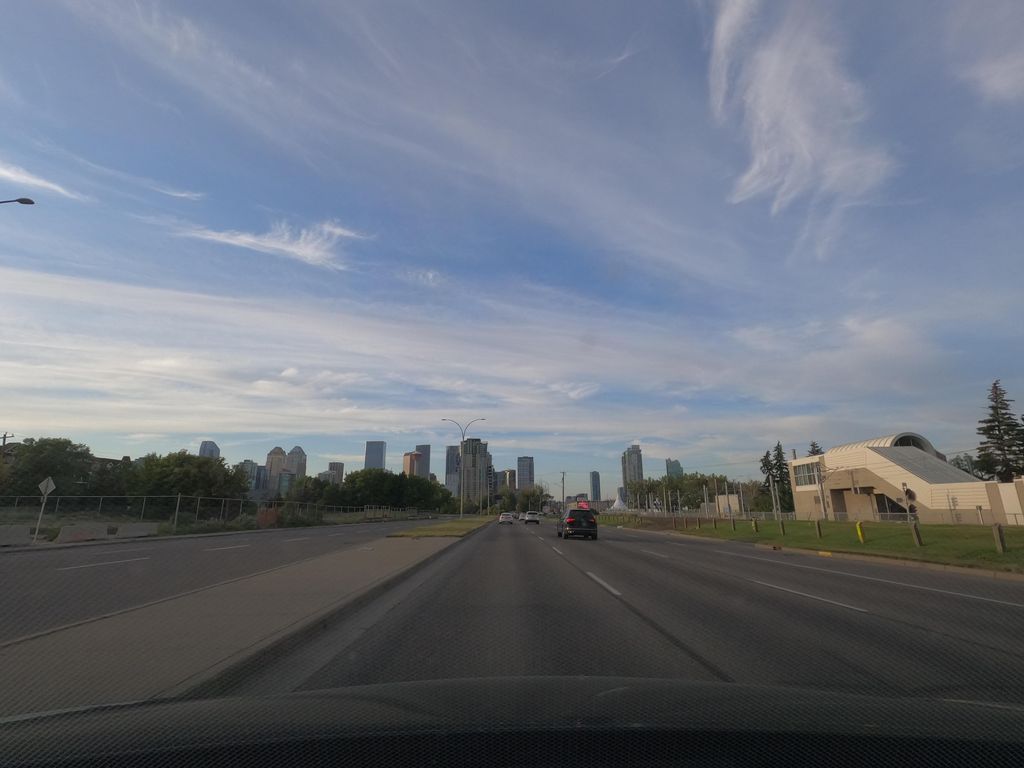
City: calgary